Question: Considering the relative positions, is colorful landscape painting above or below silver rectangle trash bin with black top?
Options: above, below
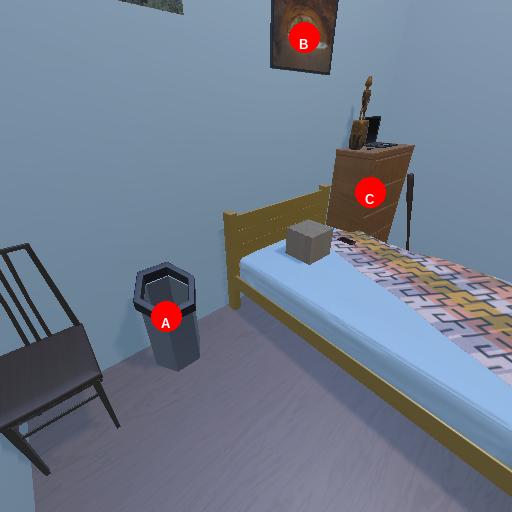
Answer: above